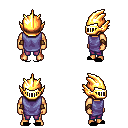
a pixel art fantasy rpg character, male body template, human, tanned skin, chain tabard jacket, magenta pants, white blonde short mohawk hairstyle, gold helm, cloth bracers, black slippers, four views (front, back, left, right), 2x2 character sprite sheet, small pixel art, hard edges, no anti-aliasing